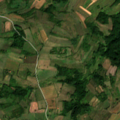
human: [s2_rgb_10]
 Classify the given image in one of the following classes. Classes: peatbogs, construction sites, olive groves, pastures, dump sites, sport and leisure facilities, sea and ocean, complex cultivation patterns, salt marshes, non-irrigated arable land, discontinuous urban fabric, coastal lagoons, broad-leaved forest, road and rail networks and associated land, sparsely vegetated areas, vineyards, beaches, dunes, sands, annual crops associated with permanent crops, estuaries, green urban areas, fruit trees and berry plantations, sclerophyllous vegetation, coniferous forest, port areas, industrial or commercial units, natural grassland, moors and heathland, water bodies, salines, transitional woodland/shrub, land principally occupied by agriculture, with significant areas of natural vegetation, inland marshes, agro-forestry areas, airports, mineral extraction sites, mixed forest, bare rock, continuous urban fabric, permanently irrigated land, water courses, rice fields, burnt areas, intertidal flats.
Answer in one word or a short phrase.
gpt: complex cultivation patterns, land principally occupied by agriculture, with significant areas of natural vegetation, broad-leaved forest